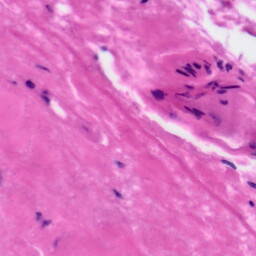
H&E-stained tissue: Tonsil